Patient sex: F
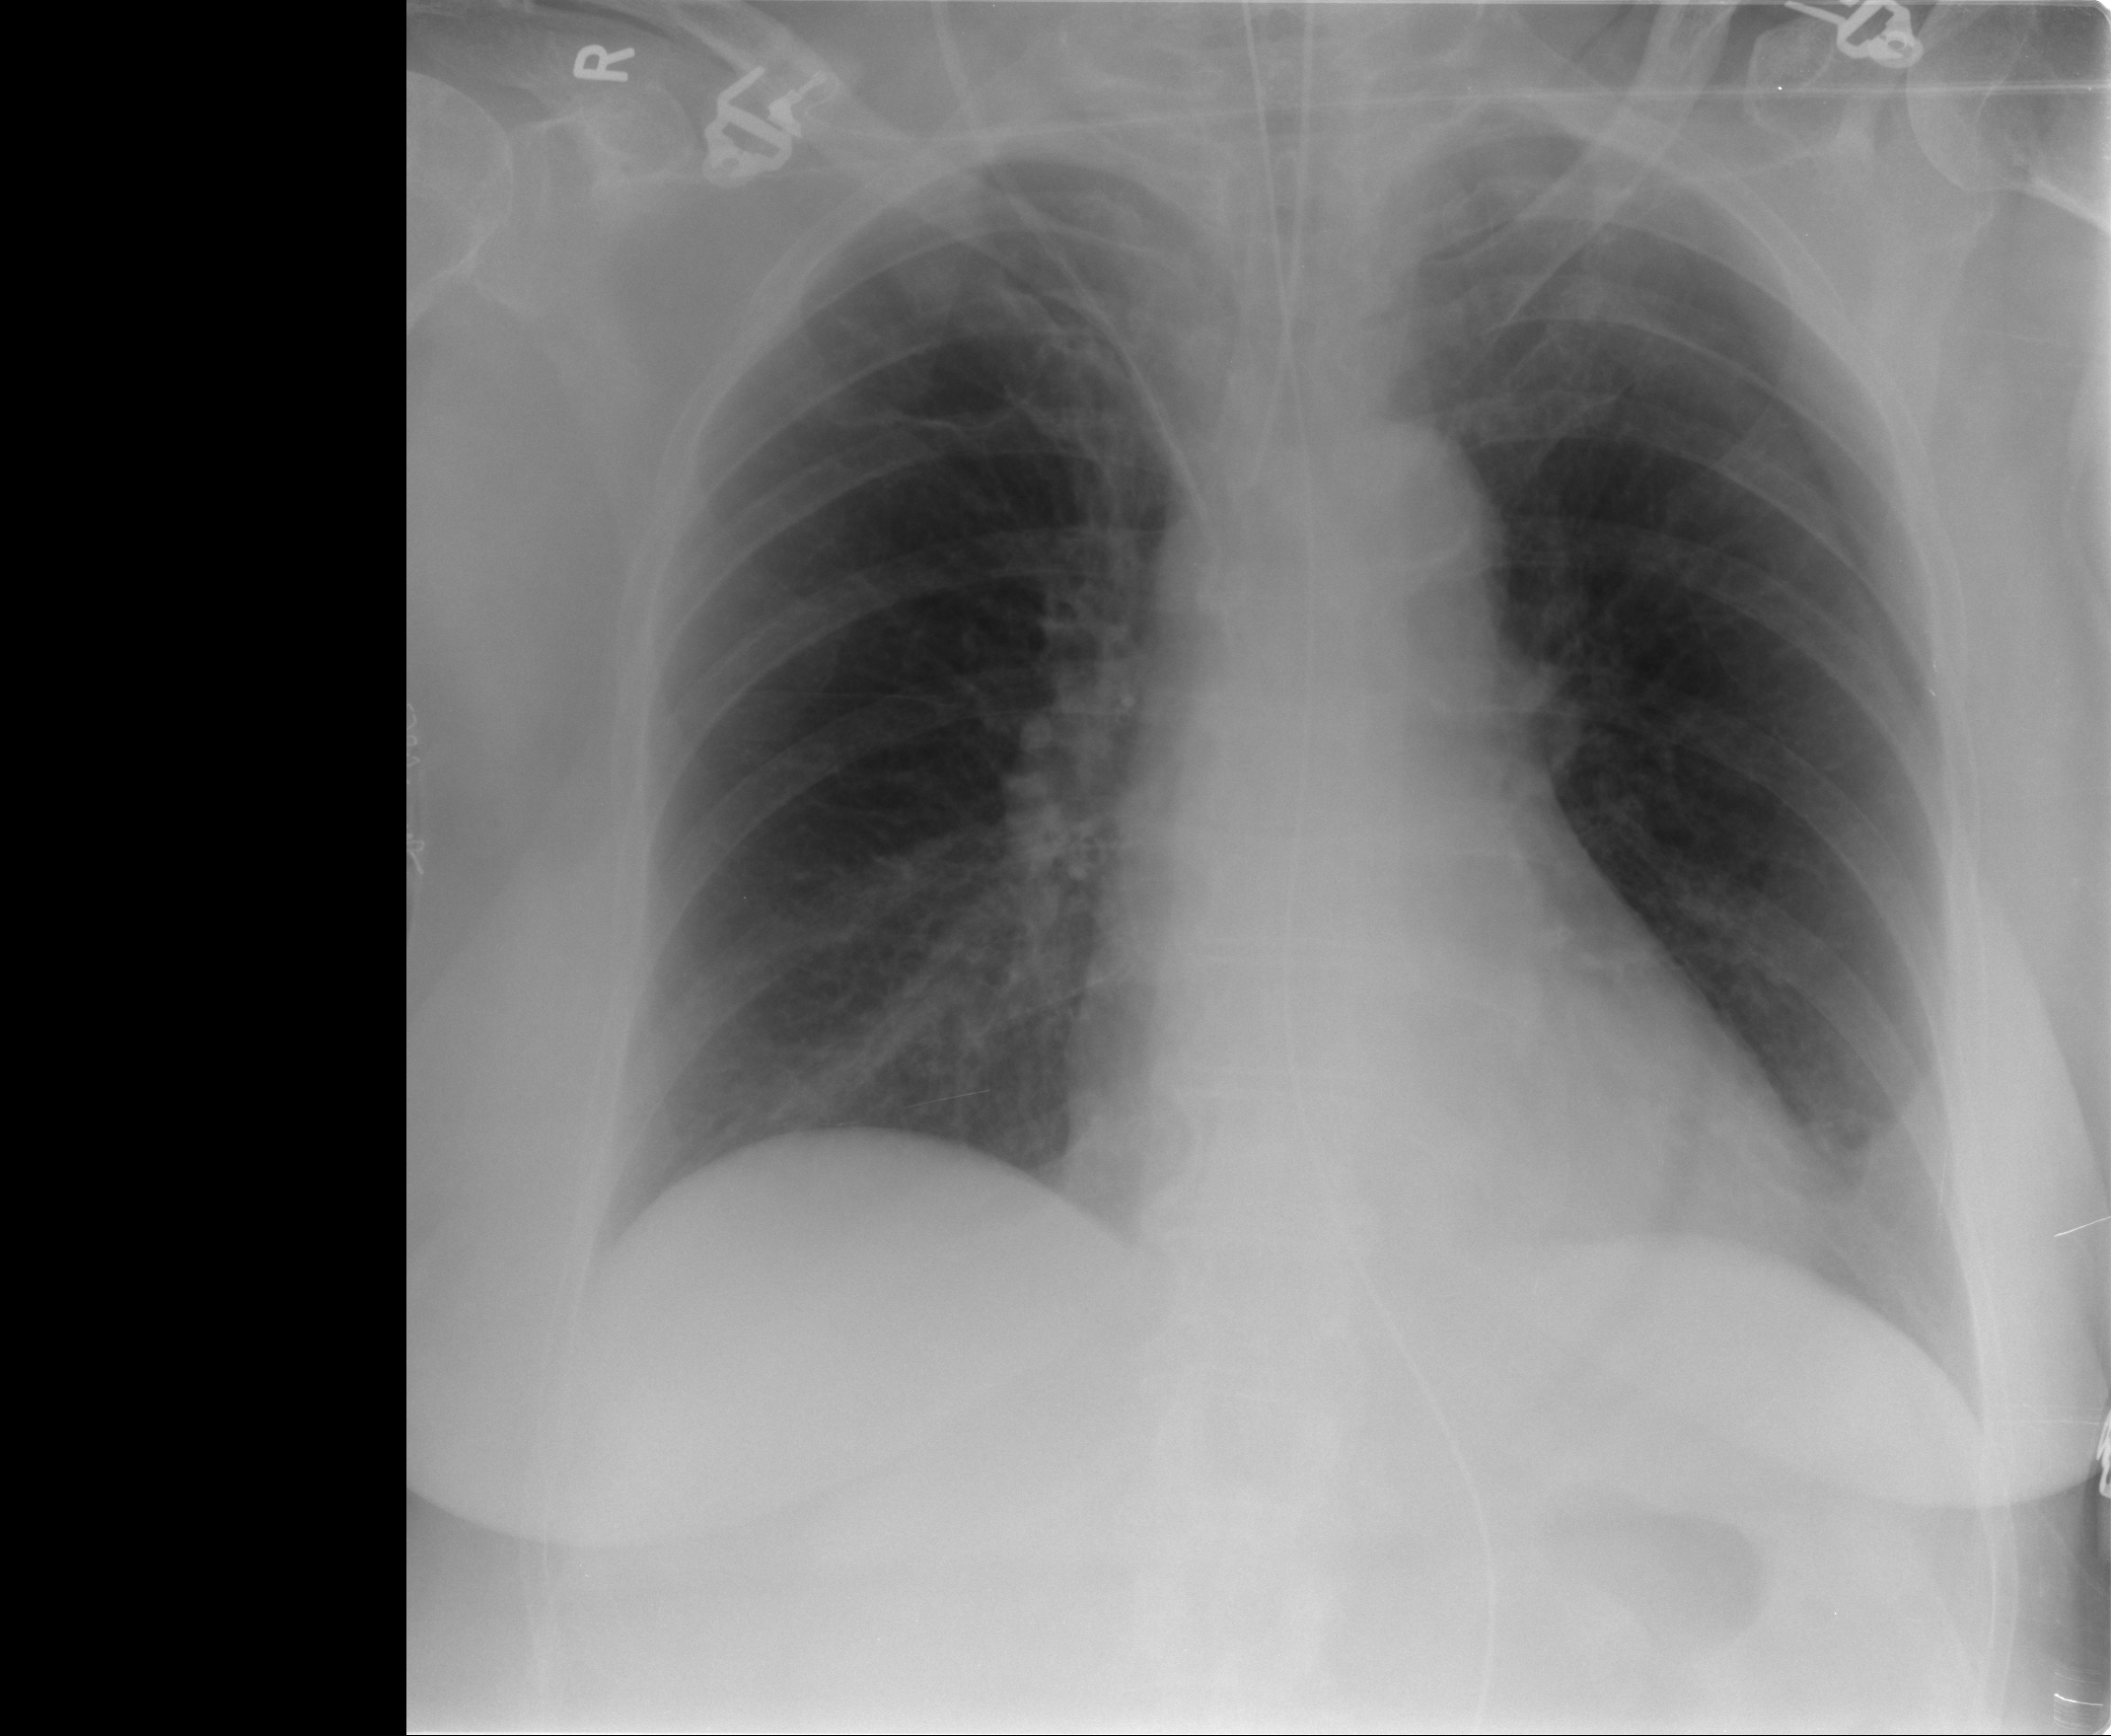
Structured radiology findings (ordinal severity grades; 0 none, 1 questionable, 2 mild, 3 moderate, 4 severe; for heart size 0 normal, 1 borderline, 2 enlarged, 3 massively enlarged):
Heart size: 0
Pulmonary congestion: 0
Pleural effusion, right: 0
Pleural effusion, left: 0
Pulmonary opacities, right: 0
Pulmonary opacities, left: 0
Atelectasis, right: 2
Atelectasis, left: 2